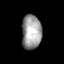
Tissue: lung
Cell type: Epithelial cells
Senescence score: 0.2342
Nuclear area (px): 667
Mean DAPI intensity: 156.295